Field crop: maize
Growth stage: 2
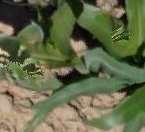
Species: maize